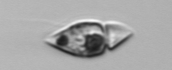
Label: Amphidinium